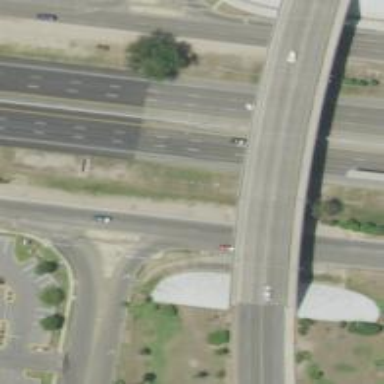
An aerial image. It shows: Secondary link road with asphalt surface.